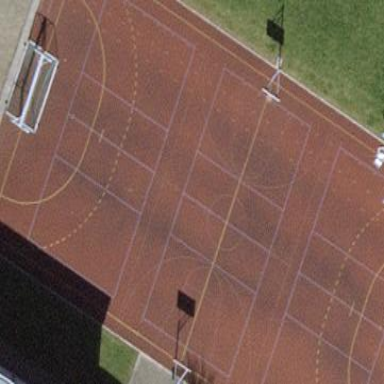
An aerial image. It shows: Tartan basketball court on the leisure land pitch.